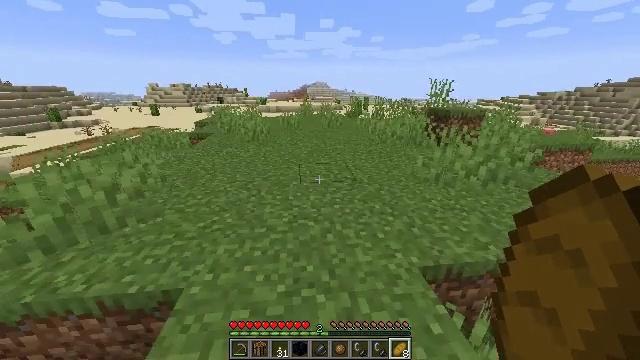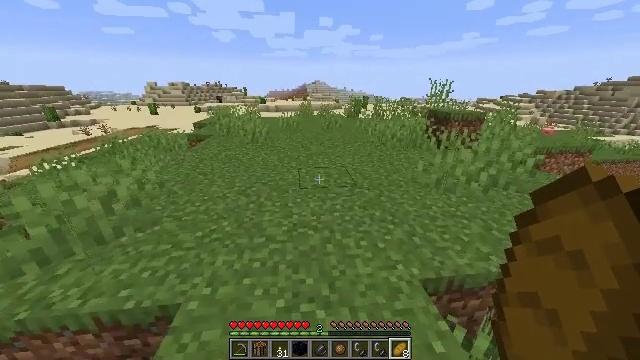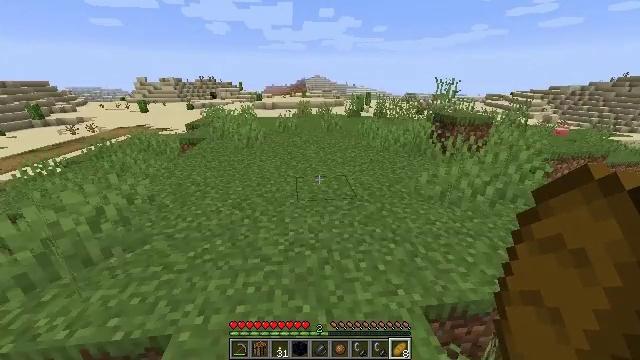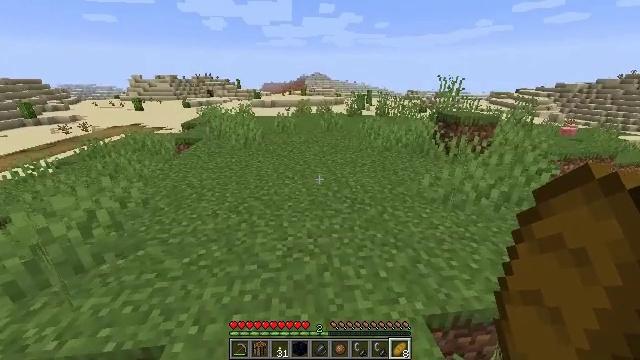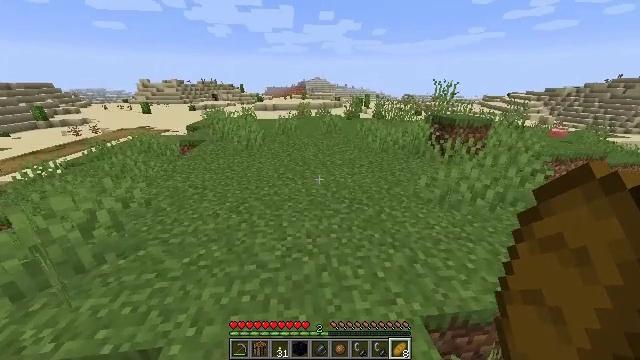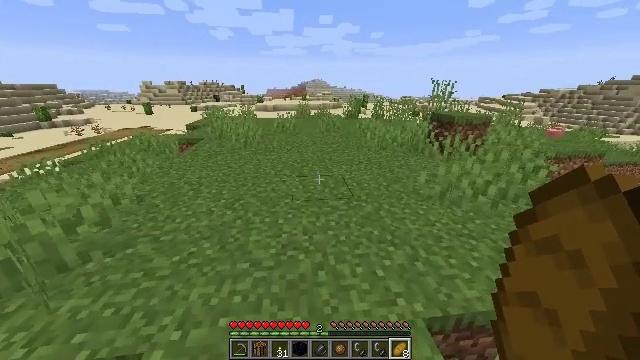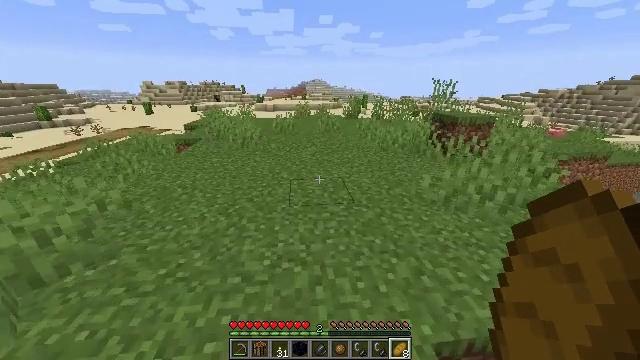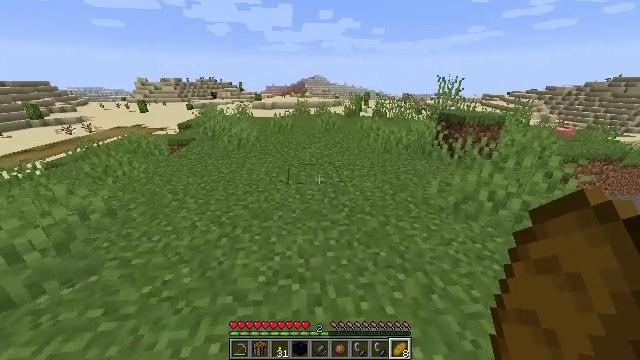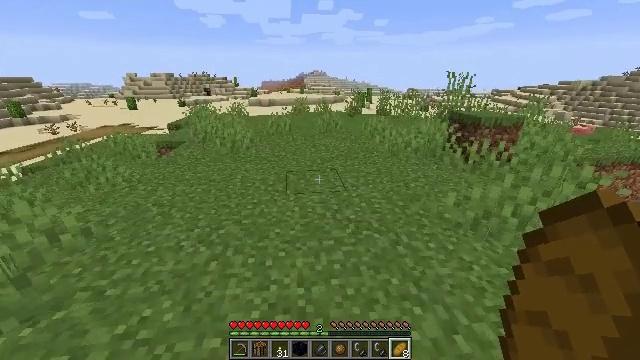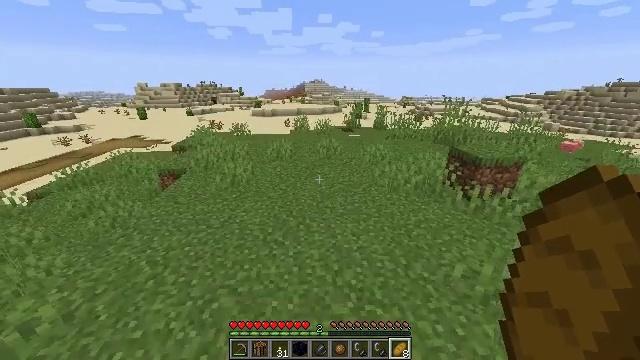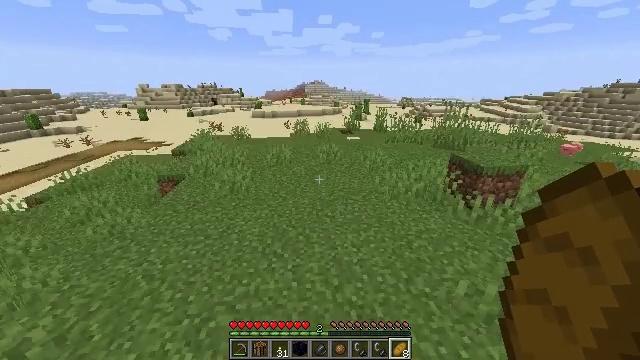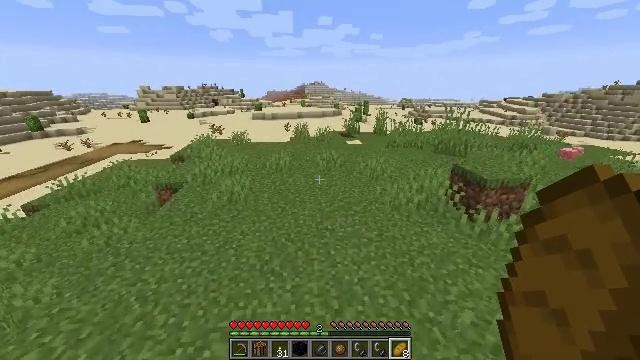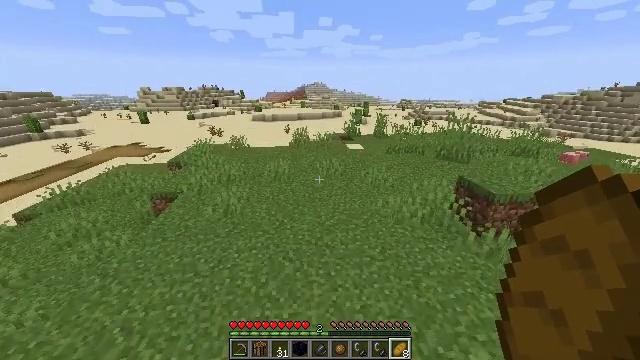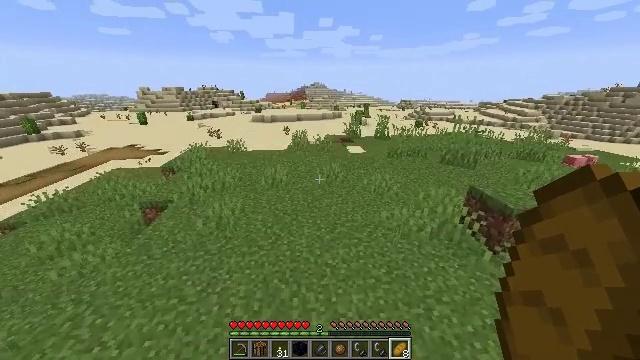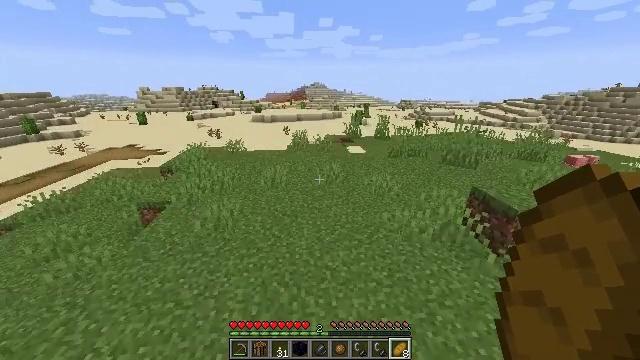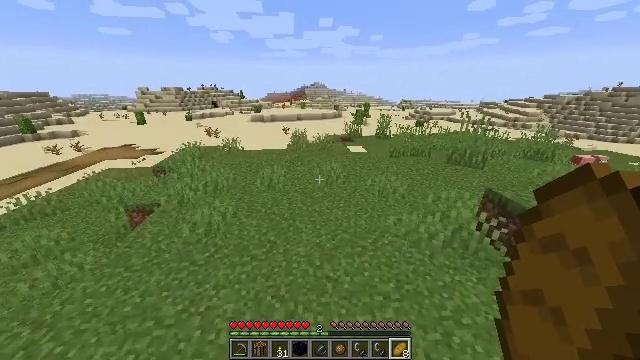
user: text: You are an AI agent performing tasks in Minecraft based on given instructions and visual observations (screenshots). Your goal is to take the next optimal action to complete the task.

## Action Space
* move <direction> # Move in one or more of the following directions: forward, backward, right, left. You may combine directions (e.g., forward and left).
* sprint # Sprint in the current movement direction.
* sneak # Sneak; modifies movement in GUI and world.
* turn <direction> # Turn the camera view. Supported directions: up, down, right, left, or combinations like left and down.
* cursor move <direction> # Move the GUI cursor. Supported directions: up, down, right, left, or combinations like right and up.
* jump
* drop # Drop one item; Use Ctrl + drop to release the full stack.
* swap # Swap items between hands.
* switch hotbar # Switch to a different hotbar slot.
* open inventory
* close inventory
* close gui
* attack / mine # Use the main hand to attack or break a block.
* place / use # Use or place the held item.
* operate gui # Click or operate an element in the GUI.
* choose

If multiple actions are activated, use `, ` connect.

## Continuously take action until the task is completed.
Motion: motion action
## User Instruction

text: Gather red sand by digging.
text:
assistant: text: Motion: move forward, sprint, jump
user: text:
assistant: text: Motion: move forward, sprint
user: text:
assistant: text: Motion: move forward, sprint
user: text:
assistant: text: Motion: move forward, sprint
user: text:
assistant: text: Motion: move forward, sprint
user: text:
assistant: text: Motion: move forward, sprint
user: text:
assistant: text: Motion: move forward, sprint
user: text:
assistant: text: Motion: move forward, sprint, jump
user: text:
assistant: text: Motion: move forward, sprint, jump
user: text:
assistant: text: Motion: move forward, sprint, jump
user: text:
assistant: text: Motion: move forward, sprint, jump
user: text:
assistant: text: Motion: move forward, sprint, jump
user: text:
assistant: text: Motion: move forward, sprint
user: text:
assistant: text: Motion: move forward, sprint
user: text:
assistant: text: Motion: move forward, sprint
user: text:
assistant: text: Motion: move forward, sprint
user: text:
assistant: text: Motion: move forward, sprint
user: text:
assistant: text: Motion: move forward, sprint
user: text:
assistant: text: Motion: move forward, sprint, turn left
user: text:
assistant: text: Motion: move forward, sprint, turn left and down
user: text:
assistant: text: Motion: move forward, sprint, turn left and down
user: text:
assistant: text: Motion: move forward, sprint, turn left and down, jump
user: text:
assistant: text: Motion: move forward, sprint, turn left, jump
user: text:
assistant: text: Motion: move forward, sprint, jump
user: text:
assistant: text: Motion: move forward, sprint, jump
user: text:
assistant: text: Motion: move forward, sprint, jump
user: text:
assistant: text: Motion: move forward, sprint, jump
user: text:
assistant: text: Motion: move forward, sprint
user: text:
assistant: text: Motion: move forward, sprint
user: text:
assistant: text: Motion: move forward, sprint